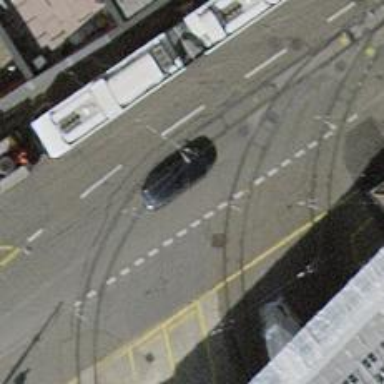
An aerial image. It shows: Tram crossing on the railway.